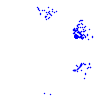
Particle: kaon